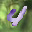
Label: 4